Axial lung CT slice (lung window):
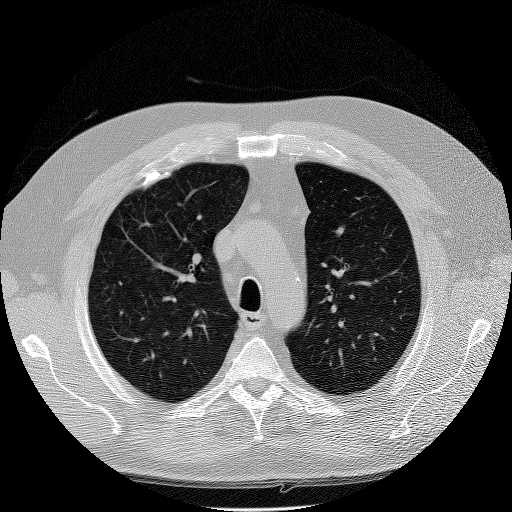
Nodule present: no